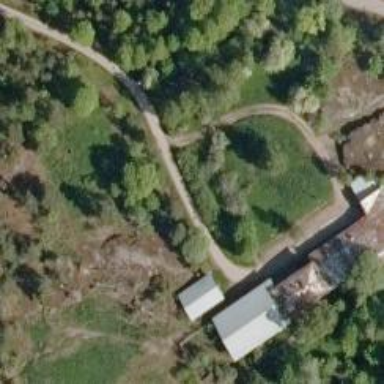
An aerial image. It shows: Gabled roof on farm auxiliary building.